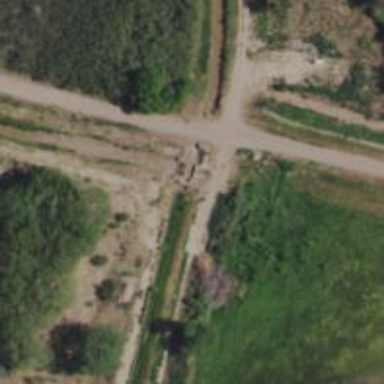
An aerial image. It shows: Culvert tunnel under canal.